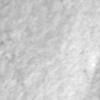
Label: no_change